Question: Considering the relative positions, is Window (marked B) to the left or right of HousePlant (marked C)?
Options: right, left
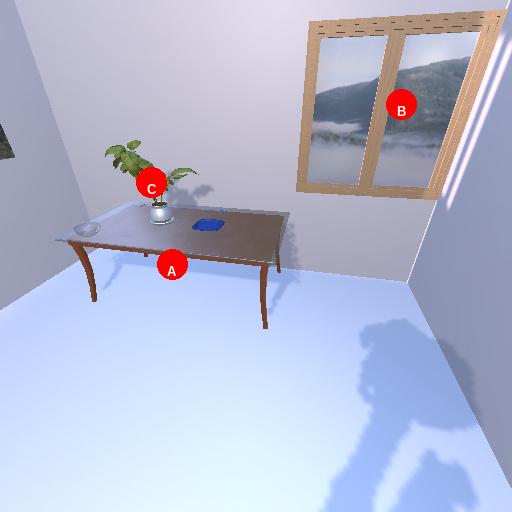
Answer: right